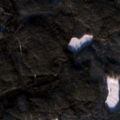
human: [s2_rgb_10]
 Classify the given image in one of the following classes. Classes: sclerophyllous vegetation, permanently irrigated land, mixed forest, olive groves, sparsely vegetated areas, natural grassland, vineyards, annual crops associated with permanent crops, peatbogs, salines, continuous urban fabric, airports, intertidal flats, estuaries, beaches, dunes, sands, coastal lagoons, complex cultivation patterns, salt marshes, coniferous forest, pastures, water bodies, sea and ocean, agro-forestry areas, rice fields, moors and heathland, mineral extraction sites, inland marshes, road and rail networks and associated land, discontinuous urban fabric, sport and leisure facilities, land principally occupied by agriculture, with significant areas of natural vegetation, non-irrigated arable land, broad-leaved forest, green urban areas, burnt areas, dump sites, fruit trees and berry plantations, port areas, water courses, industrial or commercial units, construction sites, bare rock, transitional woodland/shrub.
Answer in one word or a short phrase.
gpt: coniferous forest, mixed forest